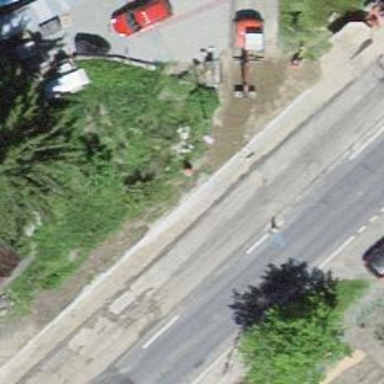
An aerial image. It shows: Bus stop with platform for public transport.